Question: I am a new user for linux. I just installed jdk1.7.0_02.rpm and tried to compile my program using 'javac tester.java' When i try to run the file by 'java tester' i get these errors
'''
Exception in thread "main" java.lang.UnsupportedClassVersionError: tester : Unsupported major.minor version 51.0
at java.lang.ClassLoader.defineClass1(Native Method)
at java.lang.ClassLoader.defineClass(ClassLoader.java:634)
at java.security.SecureClassLoader.defineClass(SecureClassLoader.java:142)
at java.net.URLClassLoader.defineClass(URLClassLoader.java:277)
at java.net.URLClassLoader.access$000(URLClassLoader.java:73)
at java.net.URLClassLoader$1.run(URLClassLoader.java:212)
at java.security.AccessController.doPrivileged(Native Method)
at java.net.URLClassLoader.findClass(URLClassLoader.java:205)
at java.lang.ClassLoader.loadClass(ClassLoader.java:321)
at sun.misc.Launcher$AppClassLoader.loadClass(Launcher.java:294)
at java.lang.ClassLoader.loadClass(ClassLoader.java:266)
'''
Could not find the main class: tester. Program will exit.
Then i checked the and it was :
'''
java version "1.6.0_22"
OpenJDK Runtime Environment (IcedTea6 1.10.4) (fedora-61.1.10.4.fc16-i386)
OpenJDK Server VM (build 20.0-b11, mixed mode)
'''
Now how do i change this version ? I even installed jre1.7.0_02 but nothing changed !
This is what is happening :

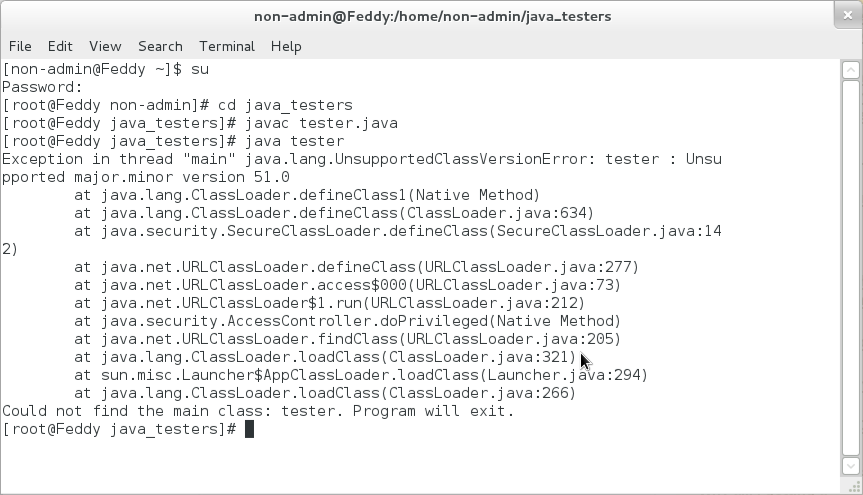
Answer: Use the <URL> of 'javac'. Specify a '-source' and '-target' version and follow the prompts re other options.
---
> Then please tell how?
'''
javac -source 1.6 -target 1.6 -bootclasspath /path/to/1.6/j2se/rt.jar *.java
'''
If you specify 'source'/'target', the 1.7 compiler will warn to use the '-bootclasspath' option, which is important to verify that the classes, methods and attributes referenced in the source are available in the target Jar. Earlier versions of the compiler failed to warn about the 'bootclasspath'.